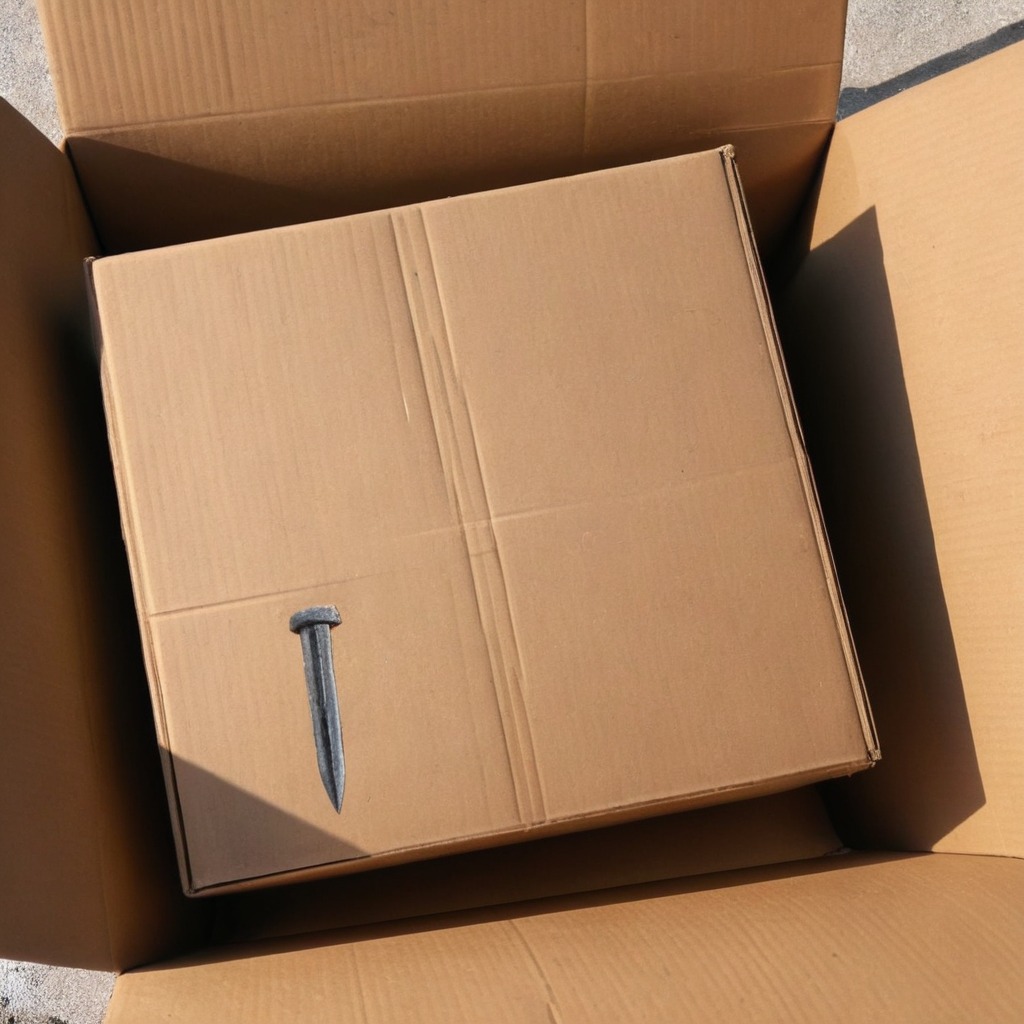
An iron nail is lying on a clean dry cardboard box surface in an outdoor workshop during daytime bright natural light soft shadows slightly creased but